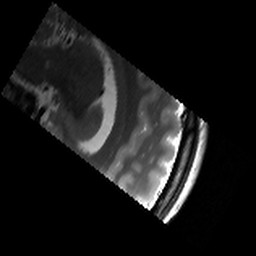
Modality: T2w
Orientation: sagittal
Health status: healthy
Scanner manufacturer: siemens
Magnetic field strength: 3 T
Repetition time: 8.02 s
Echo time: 0.08 s